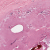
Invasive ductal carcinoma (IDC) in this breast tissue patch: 0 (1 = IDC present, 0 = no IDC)